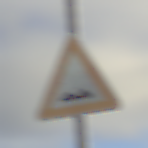
Verkehrszeichen: UnebeneFahrbahn
Umgebung: Outdoor, Nature
Tageszeit: SunriseSunset
Wetter: PartlyCloudy
Licht: Natural
Jahreszeit: NotSpecified
Kontrast: HighContrast